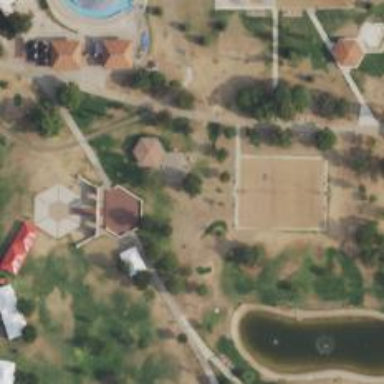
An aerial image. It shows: Disc golf tee.